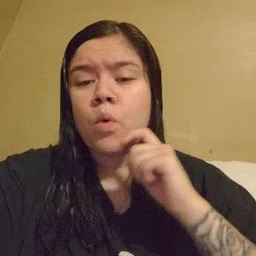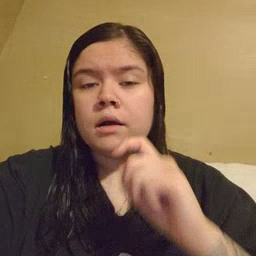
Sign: dry